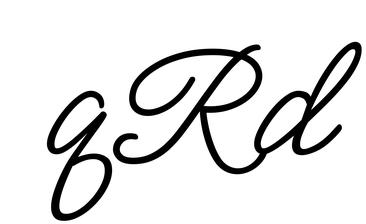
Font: MeowScript-Regular